Question: I have created a file with the fields of the Sqlite database but I cannot access the properties from the tableView
DataTableWord.swift
'''
class DataTableWord{
var idWord: Int = 0
var word: String = ""
var features: String = ""
var number: Int = 0
init(idWord: Int, word: String, features: String, number: Int) {
self.idWord = idWord
self.word = word
self.features = features
self.number = number
}
}
'''
ViewController.swift
'''
import UIKit
class ViewController: UIViewController, UITextViewDelegate, UITableViewDataSource {
var dataTableWord: [DataTableWord] = []
func tableView(_ tableView: UITableView, numberOfRowsInSection section: Int) -> Int {
return dataTableWord.count
}
func tableView(_ tableView: UITableView, cellForRowAt indexPath: IndexPath) -> UITableViewCell {
let cell = tableView.dequeueReusableCell(withIdentifier: "idCell1Main1", for: indexPath) as! TableViewCell
cell.cellLabelNumber.text = dataTableWord.[indexPath.row].idWord
return cell
}
}
'''
Why this error message?

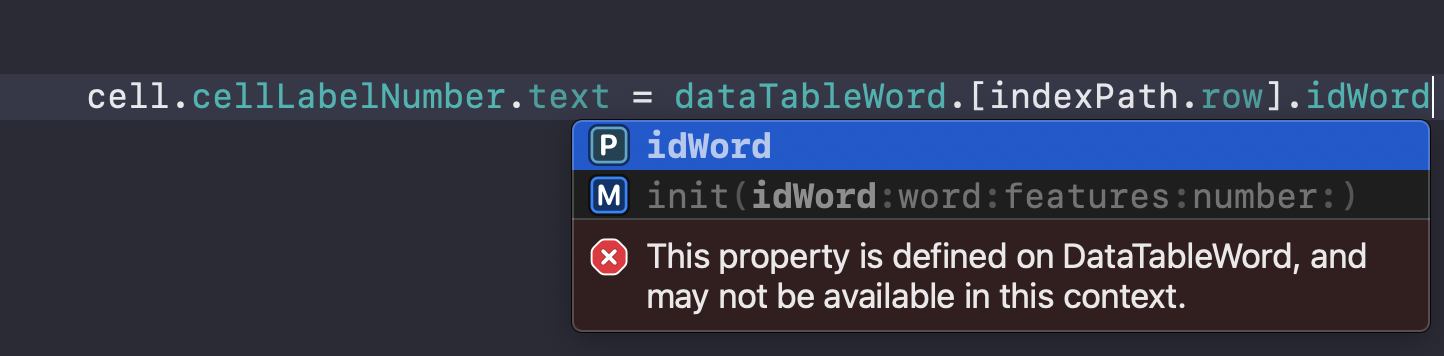
Answer: Type of 'idWord' is 'Int' but 'cell.cellLabelNumber.text' is a string . You can not equalize that two different kind.
Change
'''
cell.cellLabelNumber.text = dataTableWord[indexPath.row].idWord
'''
With:
'''
cell.cellLabelNumber.text = "\(dataTableWord[indexPath.row].idWord)"
'''